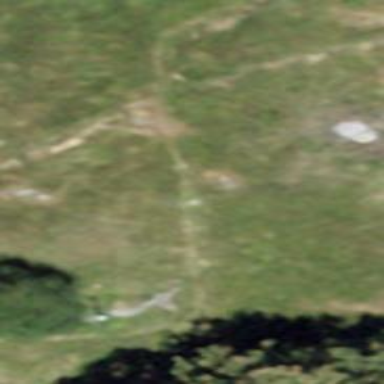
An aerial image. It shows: Path on the ground.